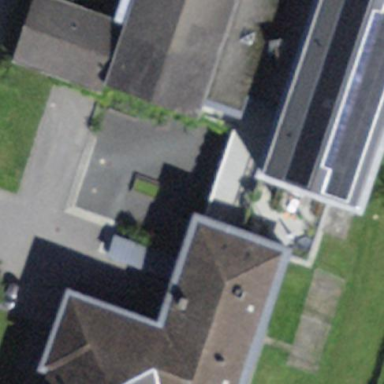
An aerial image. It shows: School building.